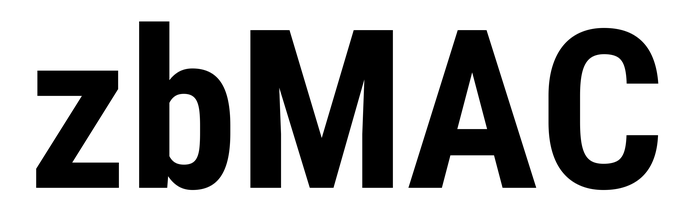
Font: Roboto_Condensed_Bold